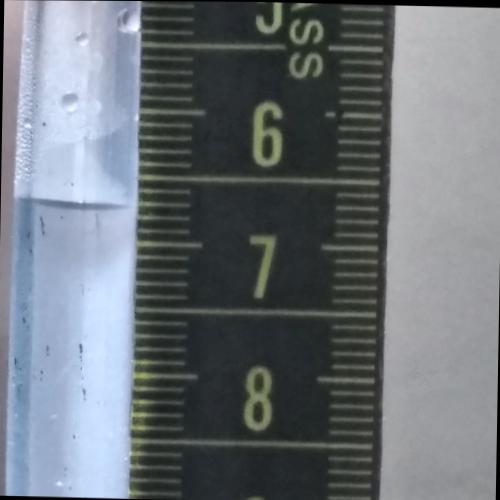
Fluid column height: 6.7 cm